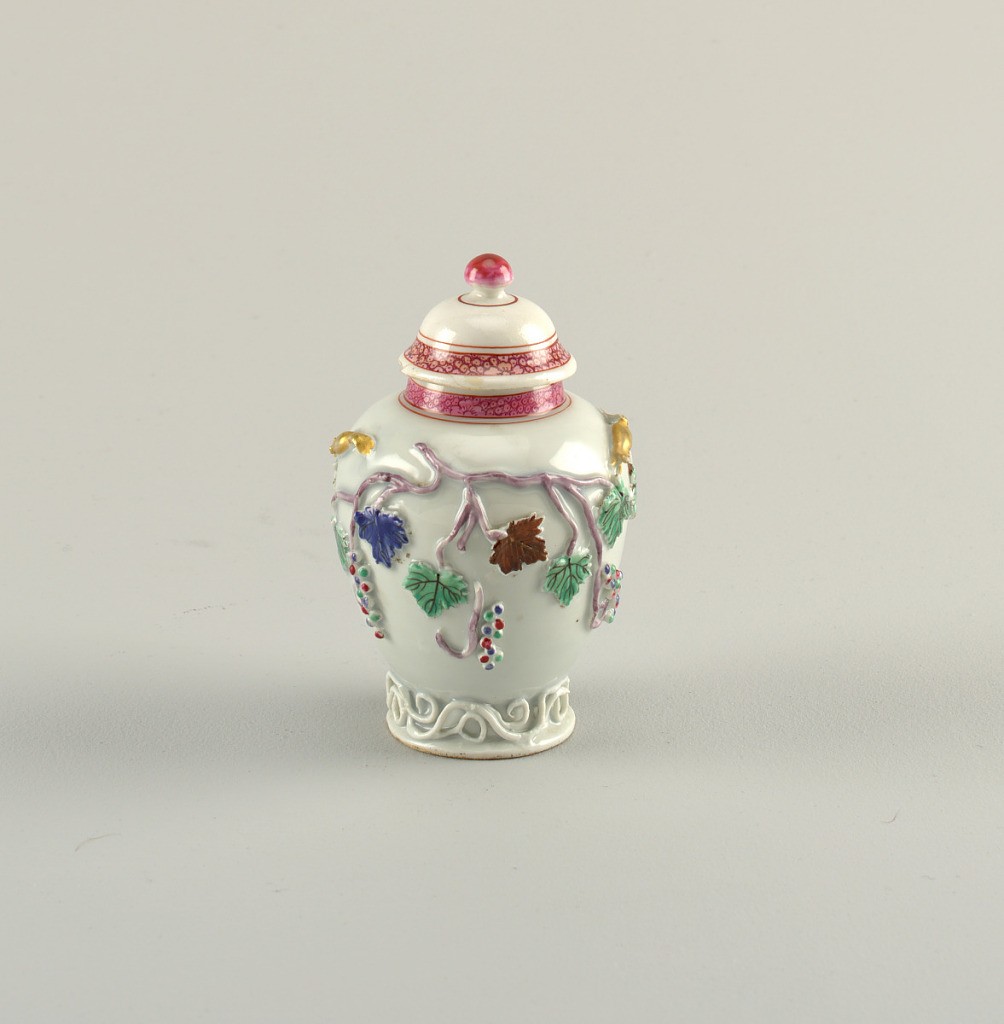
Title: Tea caddy and cover
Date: late 18th century
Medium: Porcelain painted in enamels
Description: Export covered tea caddy and cover. Baluster form body with neck. Domed lid with bulbous finial. Relief decoration of grape vines. Scrollwork at bottom. Pink floral pattern and neck and on rim of lid, slightly different shades.